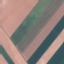
Land use / land cover: AnnualCrop